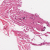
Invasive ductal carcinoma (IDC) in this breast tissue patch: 0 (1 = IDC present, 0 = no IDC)